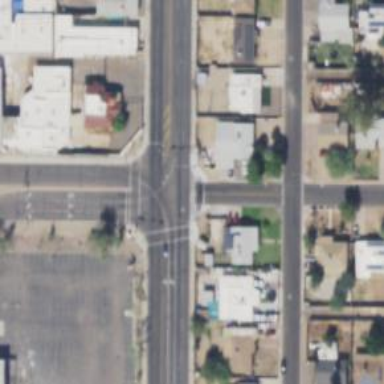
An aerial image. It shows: Solid stop line on the road marking.